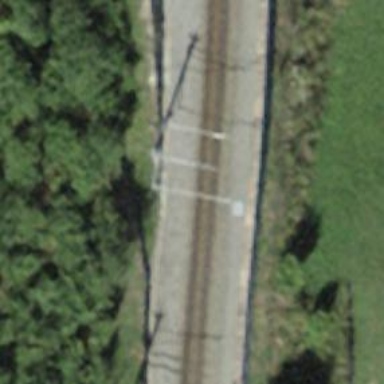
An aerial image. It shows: Crossing for the railway.